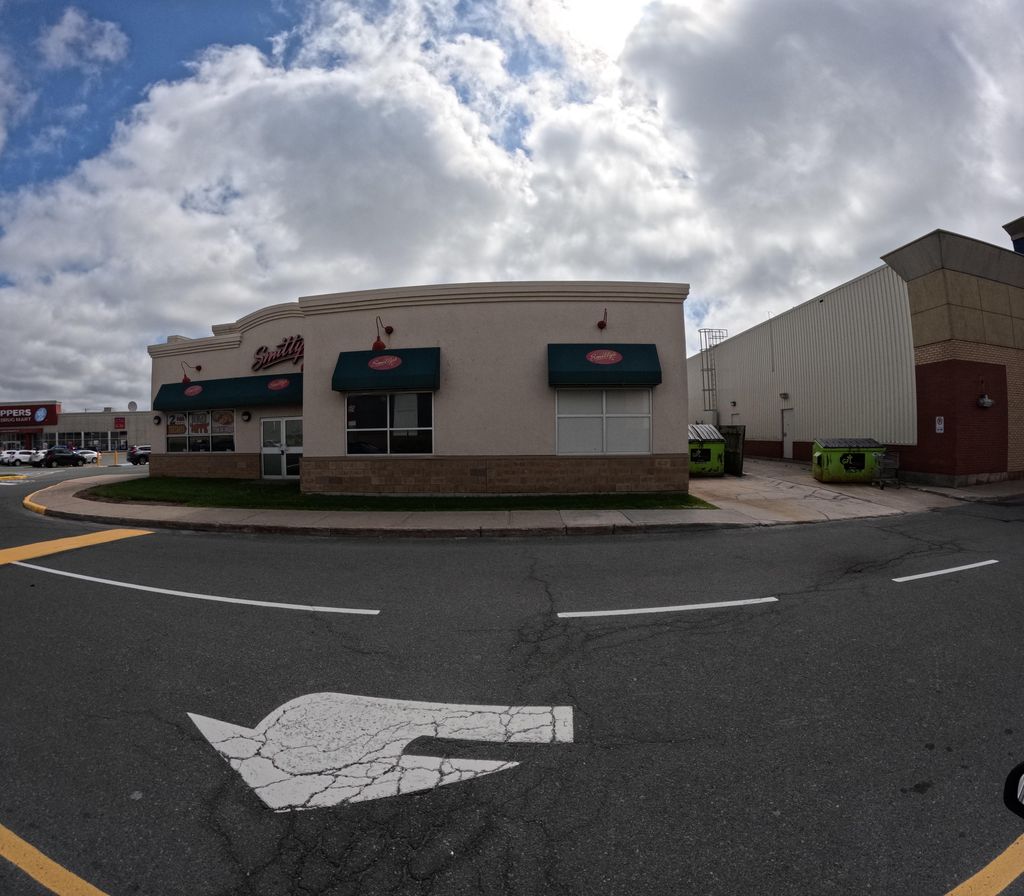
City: st_johns